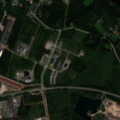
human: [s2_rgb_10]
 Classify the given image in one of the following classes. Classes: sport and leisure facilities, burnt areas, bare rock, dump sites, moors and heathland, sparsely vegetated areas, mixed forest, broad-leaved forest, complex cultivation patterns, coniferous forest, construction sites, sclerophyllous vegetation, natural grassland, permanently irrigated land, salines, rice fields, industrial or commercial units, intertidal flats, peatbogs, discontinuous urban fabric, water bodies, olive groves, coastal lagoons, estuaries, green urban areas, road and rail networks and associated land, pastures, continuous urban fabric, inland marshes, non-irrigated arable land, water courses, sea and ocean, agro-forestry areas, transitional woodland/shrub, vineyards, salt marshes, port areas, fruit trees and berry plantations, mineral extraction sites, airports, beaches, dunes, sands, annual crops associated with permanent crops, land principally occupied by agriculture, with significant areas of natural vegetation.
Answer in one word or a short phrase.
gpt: discontinuous urban fabric, industrial or commercial units, mineral extraction sites, coniferous forest, mixed forest, water courses